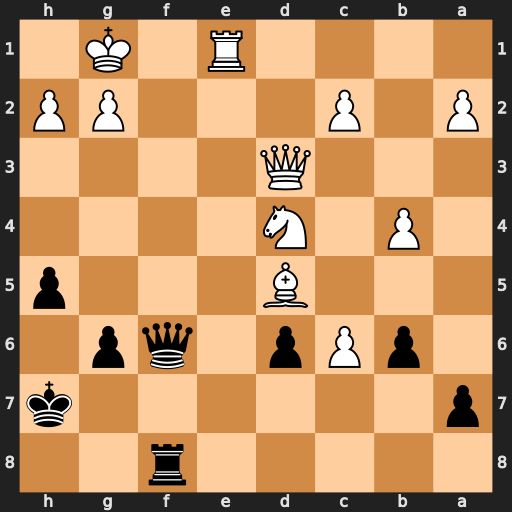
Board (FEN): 5r2/p6k/1pPp1qp1/3B3p/1P1N4/3Q4/P1P3PP/4R1K1
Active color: b
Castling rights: -
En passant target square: -
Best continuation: Qf2+ Kh1 Qxe1+ Qf1 Rxf1#